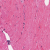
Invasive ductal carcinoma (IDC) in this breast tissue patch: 0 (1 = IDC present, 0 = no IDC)